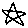
Label: star